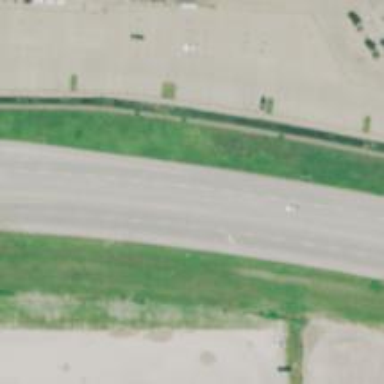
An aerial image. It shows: Primary highway with expressway characteristics.